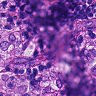
Metastatic tissue present: yes